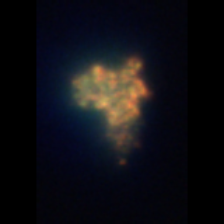
Taxon: Ciliates
Group: Other